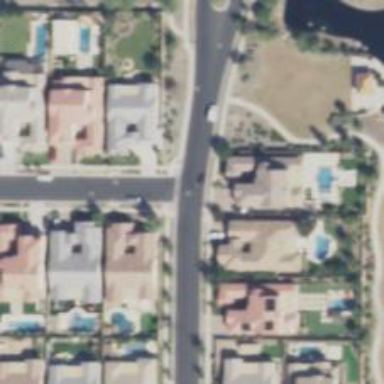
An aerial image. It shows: Asphalt road in residential area.